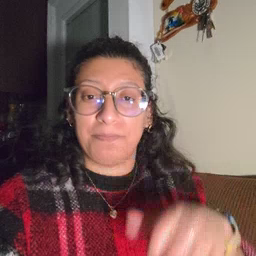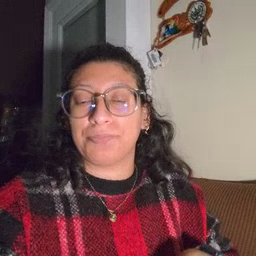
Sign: yes